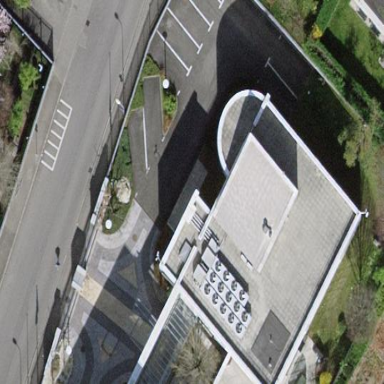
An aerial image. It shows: Office building.